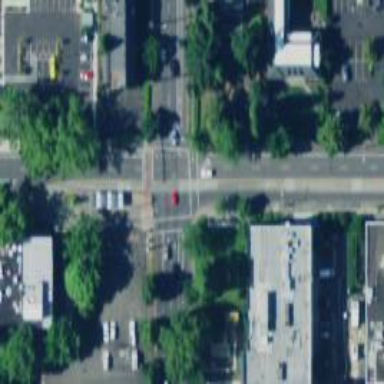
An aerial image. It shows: Solid stop line on the road.